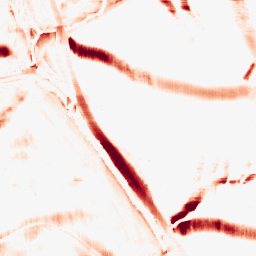
Category: morphological
Decomposition family: rolling_ball
Decomposition parameters: radius: 10
Upsampling method: cubic_catmull_rom
Upsampling parameters: scale: 2
Upsampling scale: 2